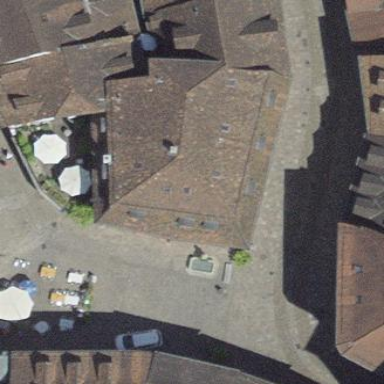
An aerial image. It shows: Building with tiled roof.